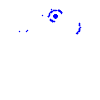
Particle: pion